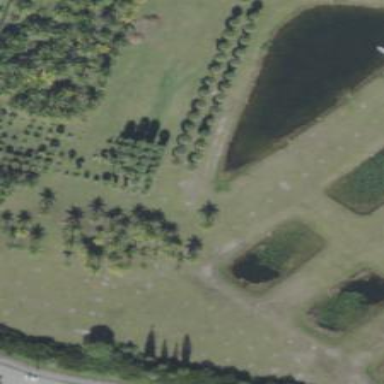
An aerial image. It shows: Orchard.